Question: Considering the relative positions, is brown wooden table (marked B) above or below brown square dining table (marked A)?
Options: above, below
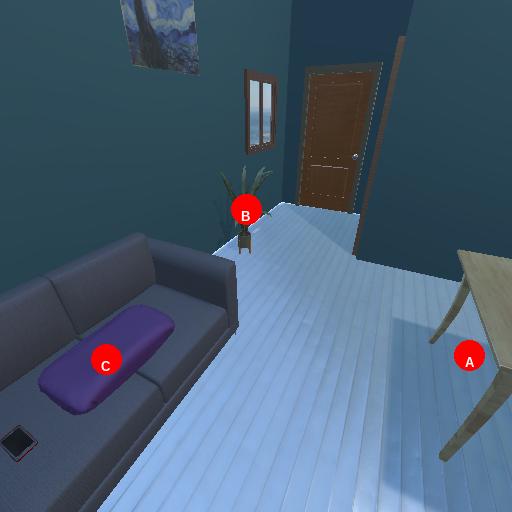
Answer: above